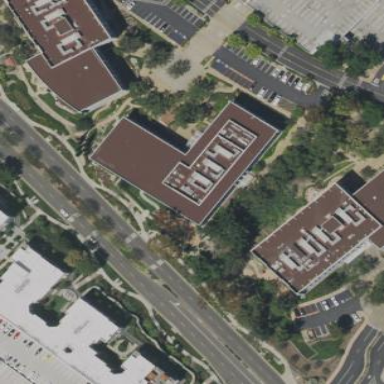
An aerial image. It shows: Office building with flat roof.